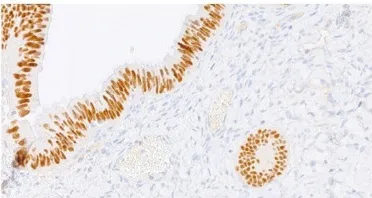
PAX8 nuclear expression limited to the endometrial mucosa (40x).
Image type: pathology (immunostaining)